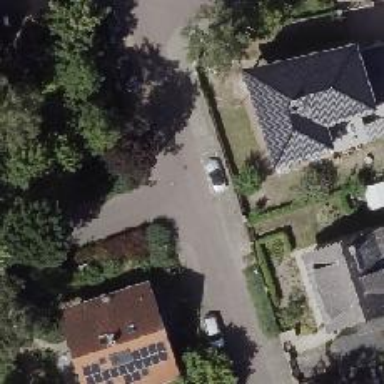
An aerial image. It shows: Living street.